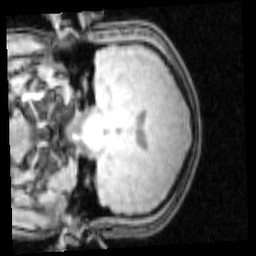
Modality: PDw
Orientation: coronal
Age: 20
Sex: male
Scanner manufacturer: siemens
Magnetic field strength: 3 T
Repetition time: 0.25 s
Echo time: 0.00103 s